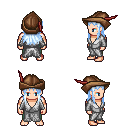
a pixel art fantasy rpg character, male body template, human, light skin, white robe, teal pants, white cyan unkempt hairstyle, leather cap, four views (front, back, left, right), 2x2 character sprite sheet, small pixel art, hard edges, no anti-aliasing